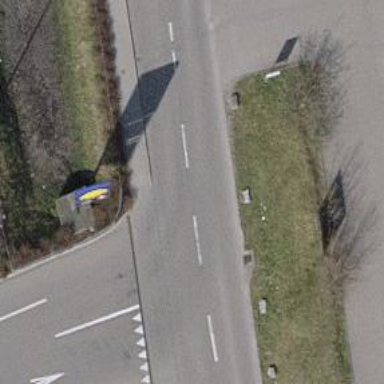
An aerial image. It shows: Block barrier.